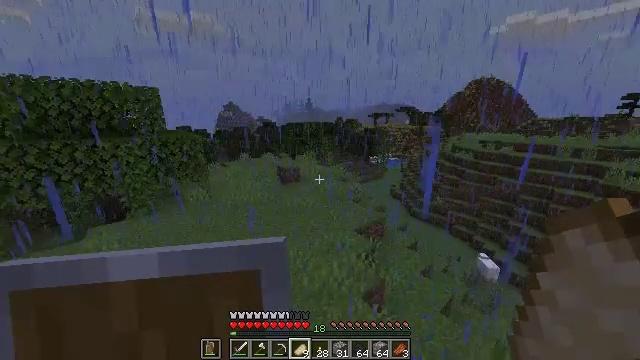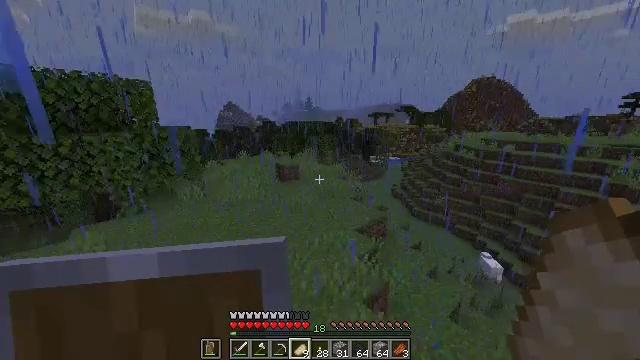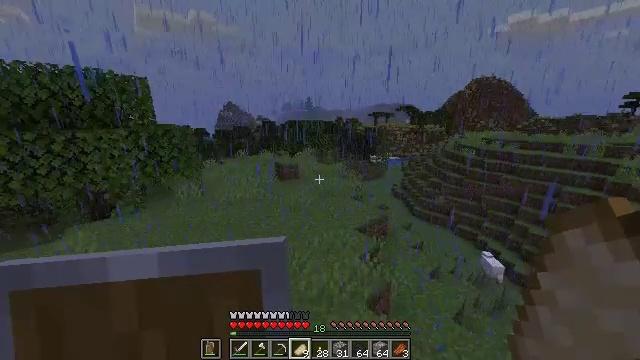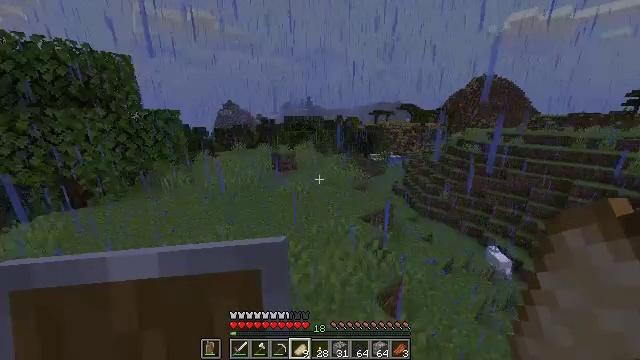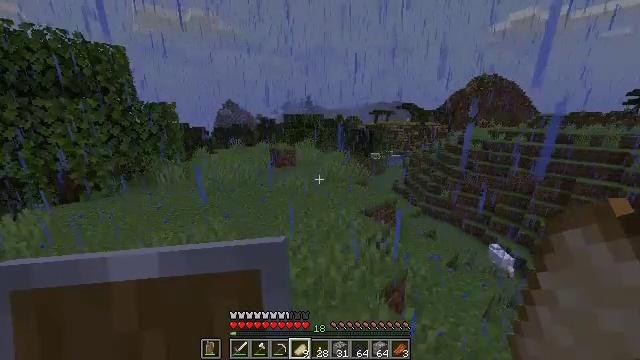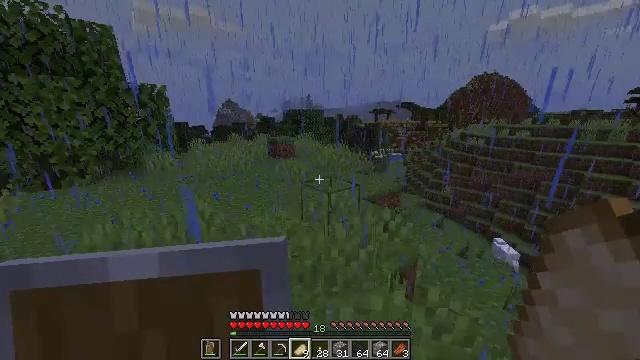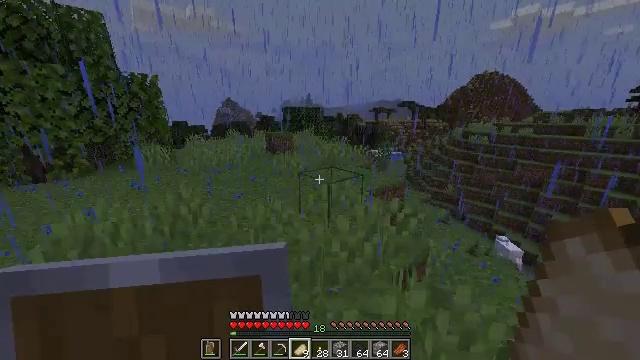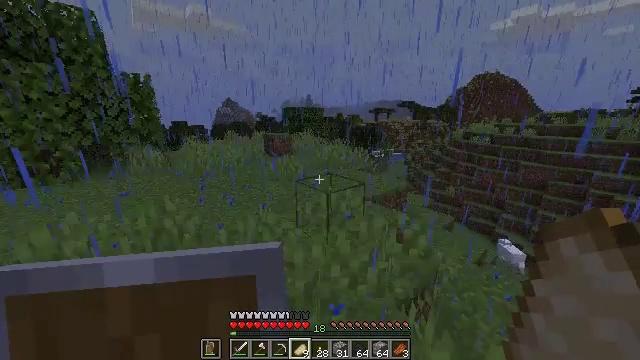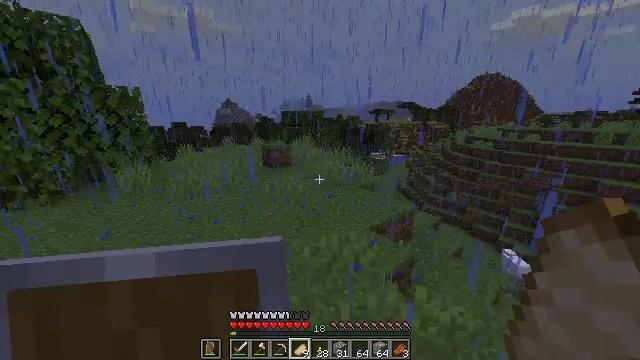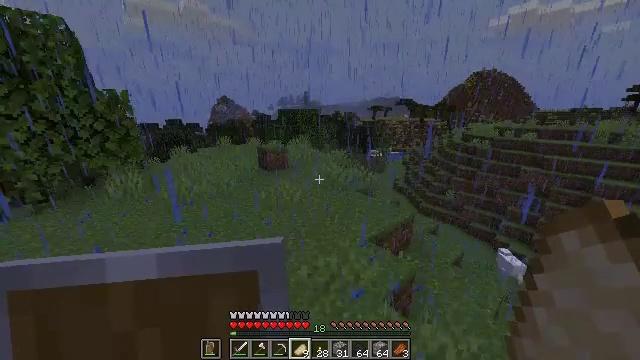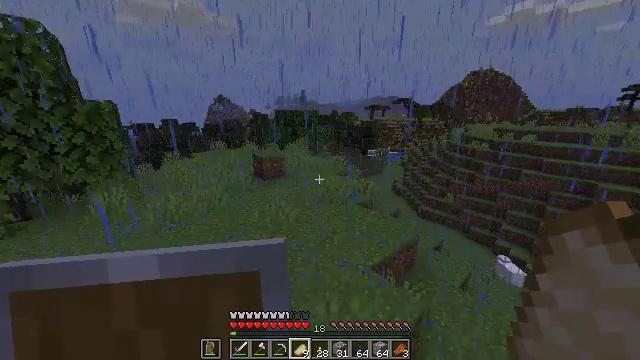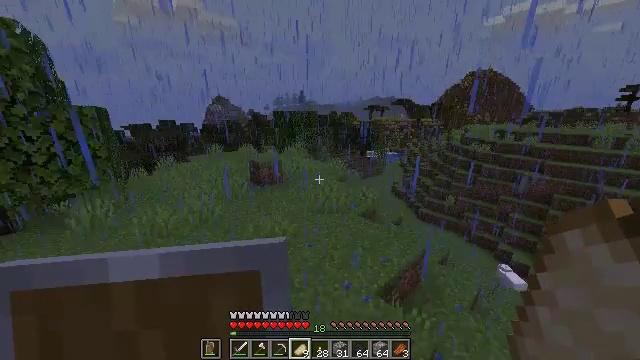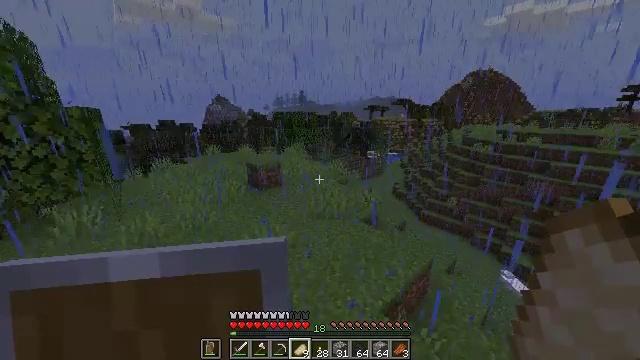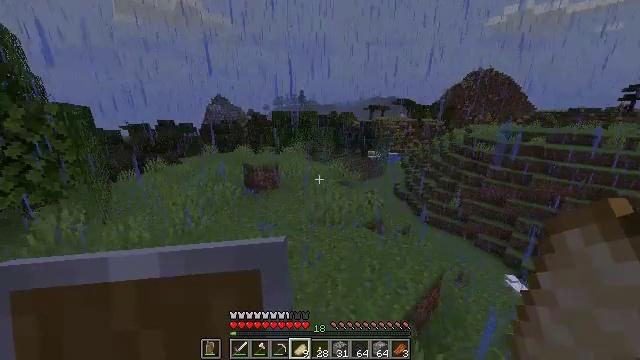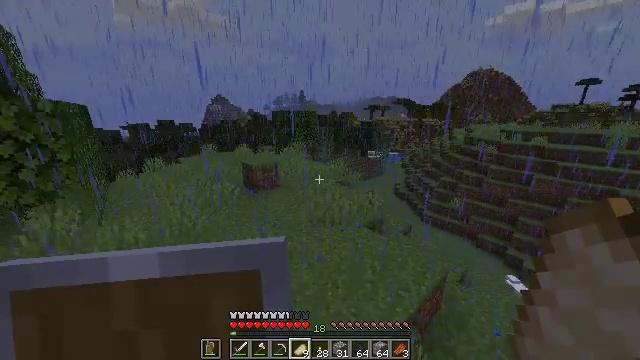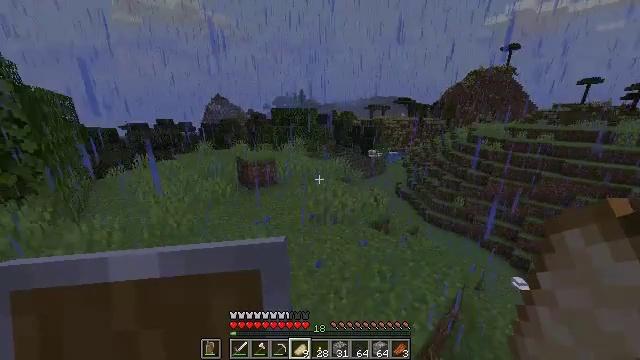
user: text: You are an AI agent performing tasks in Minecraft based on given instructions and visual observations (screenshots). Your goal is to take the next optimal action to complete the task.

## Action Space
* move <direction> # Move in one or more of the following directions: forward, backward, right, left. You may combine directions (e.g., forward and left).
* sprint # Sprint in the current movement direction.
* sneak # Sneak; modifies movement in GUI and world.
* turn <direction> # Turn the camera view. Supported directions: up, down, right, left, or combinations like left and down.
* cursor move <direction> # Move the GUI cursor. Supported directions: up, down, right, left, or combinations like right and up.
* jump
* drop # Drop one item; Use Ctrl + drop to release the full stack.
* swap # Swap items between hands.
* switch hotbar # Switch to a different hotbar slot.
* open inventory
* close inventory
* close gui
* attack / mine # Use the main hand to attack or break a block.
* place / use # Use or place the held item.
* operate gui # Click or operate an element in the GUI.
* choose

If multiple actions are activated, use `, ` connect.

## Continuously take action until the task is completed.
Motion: motion action
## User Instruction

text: Remove an apple from the inventory.
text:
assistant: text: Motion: move forward, jump
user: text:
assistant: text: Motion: move forward, jump
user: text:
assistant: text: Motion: move forward, jump
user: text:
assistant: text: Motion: move forward, jump
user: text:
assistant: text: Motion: move forward, jump
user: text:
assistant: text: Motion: move forward, jump
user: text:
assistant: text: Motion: move forward, jump
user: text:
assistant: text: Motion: move forward, jump
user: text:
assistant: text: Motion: move forward, jump
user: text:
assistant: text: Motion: move forward, jump
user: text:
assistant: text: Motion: move forward, jump
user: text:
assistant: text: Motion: move forward, jump
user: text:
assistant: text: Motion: move forward, jump
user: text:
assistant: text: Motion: move forward, jump
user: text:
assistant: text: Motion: move forward, jump
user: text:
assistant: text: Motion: move forward, jump
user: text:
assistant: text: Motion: move forward, turn right, jump
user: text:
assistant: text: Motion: move forward, turn right, jump
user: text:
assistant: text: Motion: move forward, turn right, jump
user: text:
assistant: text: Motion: move forward, jump
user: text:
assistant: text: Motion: move forward, jump
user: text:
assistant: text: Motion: move forward, jump
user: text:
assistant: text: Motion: move forward, jump
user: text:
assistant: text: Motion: move forward, jump
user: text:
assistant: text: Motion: move forward, jump
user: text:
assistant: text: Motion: move forward and move left, jump
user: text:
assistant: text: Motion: move forward and move left, jump
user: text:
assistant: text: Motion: move forward and move left, jump
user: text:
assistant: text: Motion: move forward and move left, jump
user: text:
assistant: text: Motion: move forward and move left, jump